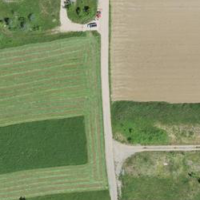
EUNIS habitat code: 25
Species observed at this site:
Cirsium arvense